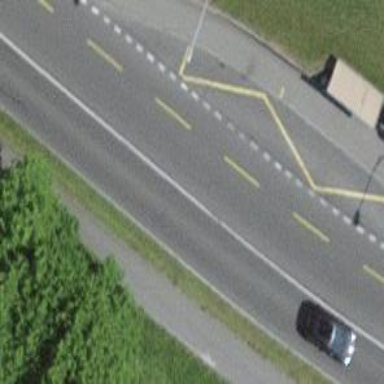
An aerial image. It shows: Bus stop with designated public transport stop position.